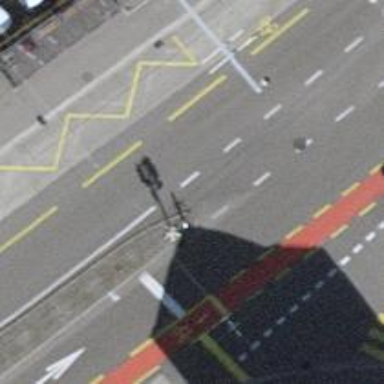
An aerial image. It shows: Road with traffic signals.